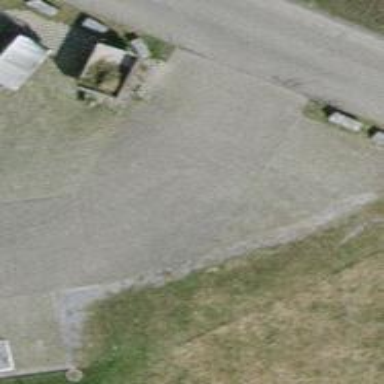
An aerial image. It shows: Driveway made of paving stones.